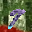
Label: 7